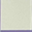
Piece: xx